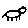
Label: cat